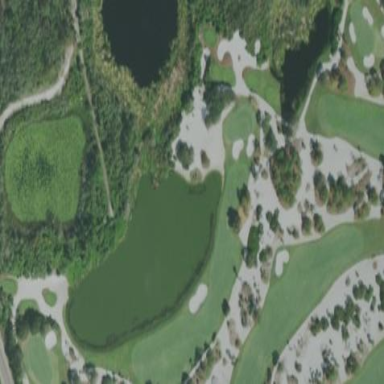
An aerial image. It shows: Grassy area designated as golf fairway.